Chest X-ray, PA view. Patient: 68 years old, sex F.
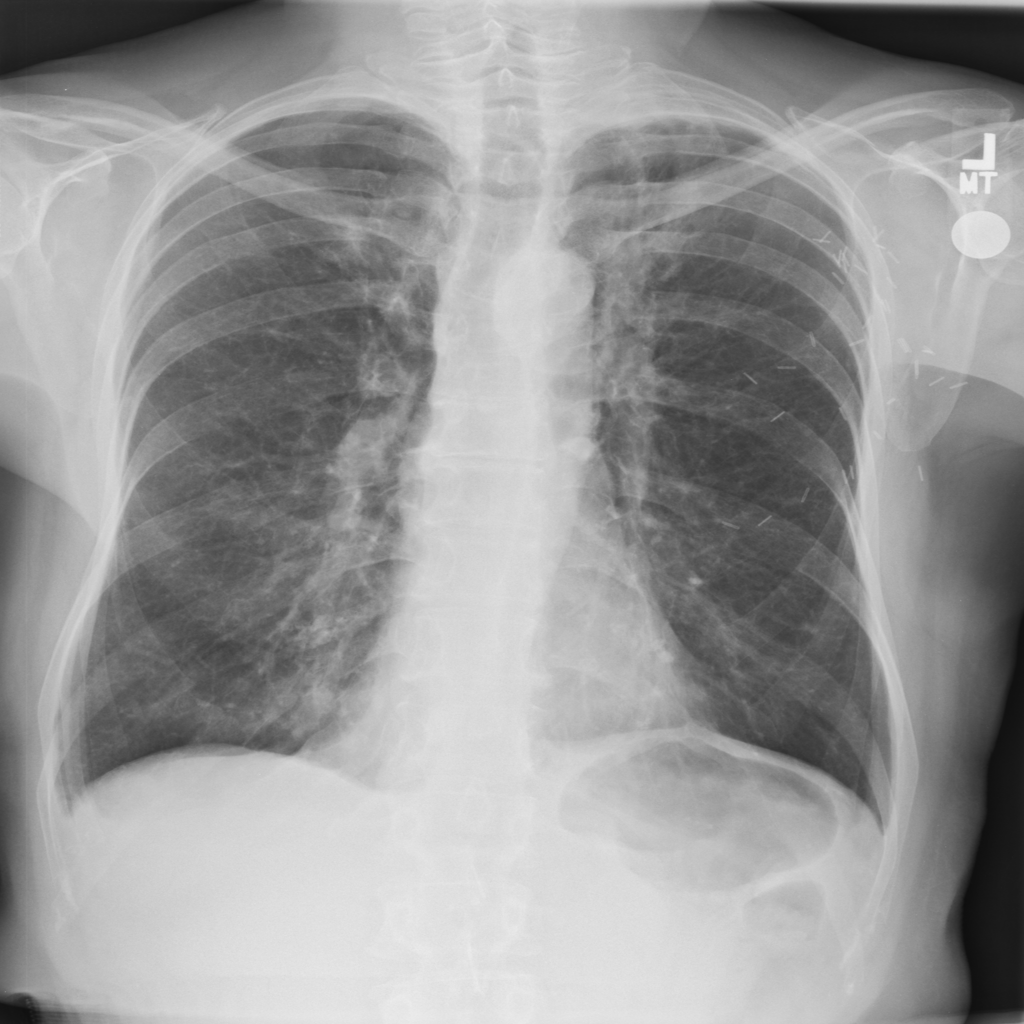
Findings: No Finding